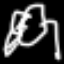
Label: frog